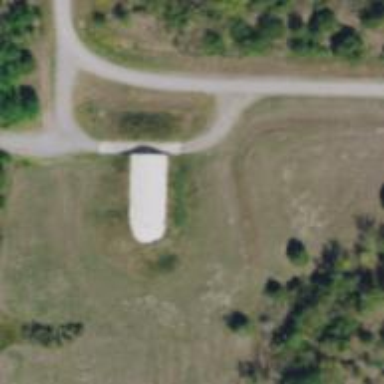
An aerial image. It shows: Military bunker.